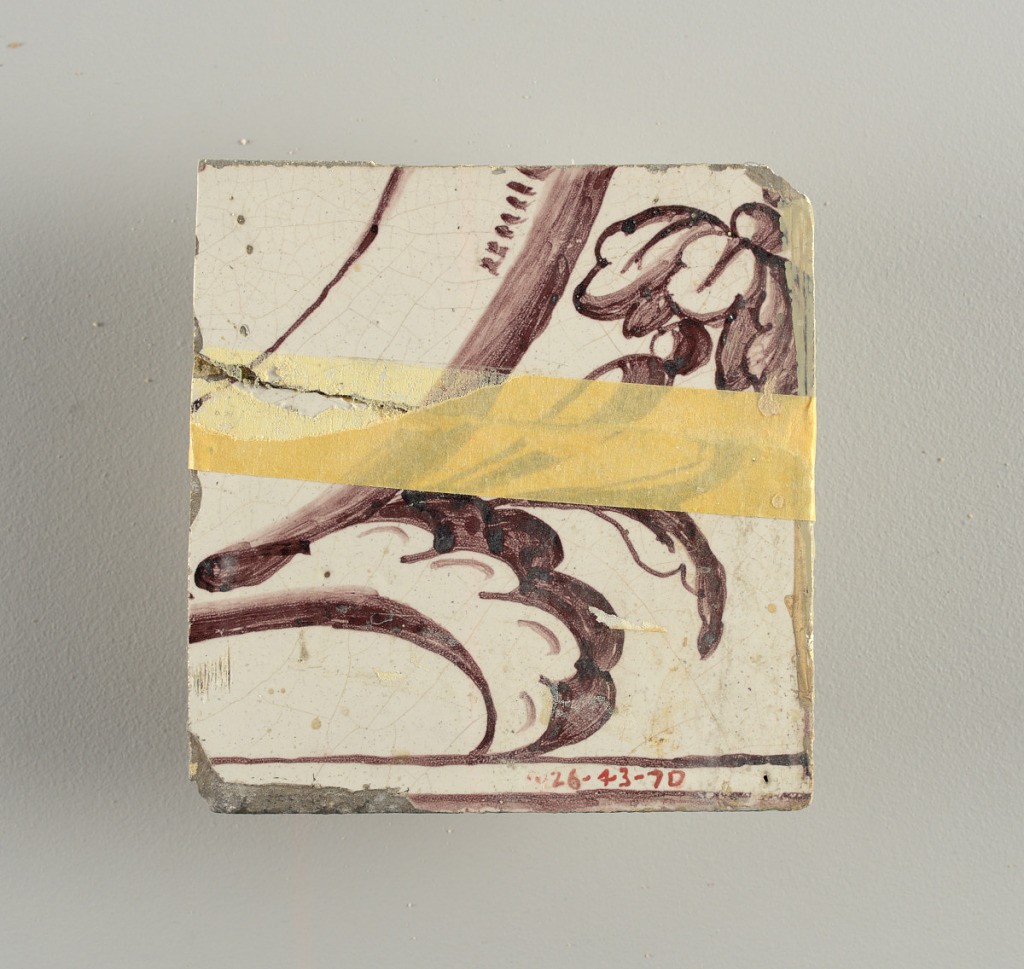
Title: Wall facing
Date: ca. 1725
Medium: tin-glazed earthenware, underglaze
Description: Running design for a frieze or a dado, composed of scrolls of foliage and strapwork, and four repeating motifs--a seated woman in a small upright oval medallion, a putto seated on a rocailled base, and strapwork in axial pattern.  The various panels, A to F, show various repeats of the same design, all being five tiles high and a varying number of tiles wide.